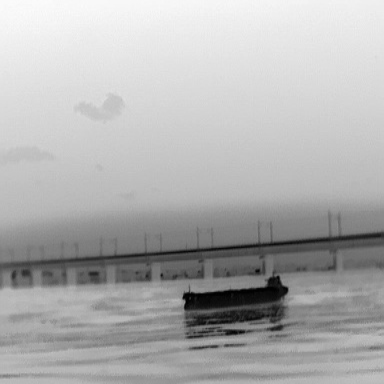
There is a liner in the infrared image.